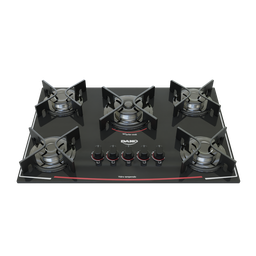
Label: appliances